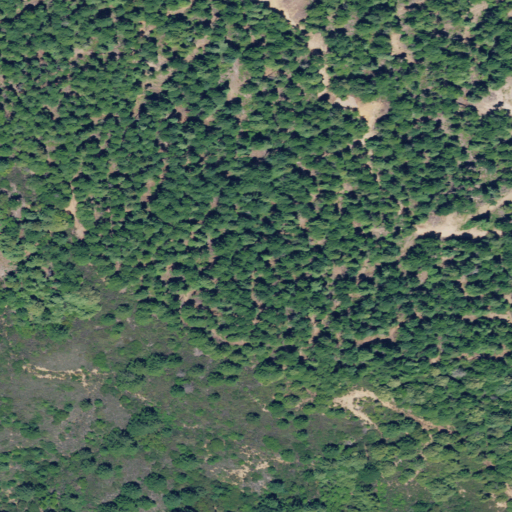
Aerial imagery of ridge(s) in California named Lambert Ridge containing evergreen forest, open development, shrub, and mixed forest